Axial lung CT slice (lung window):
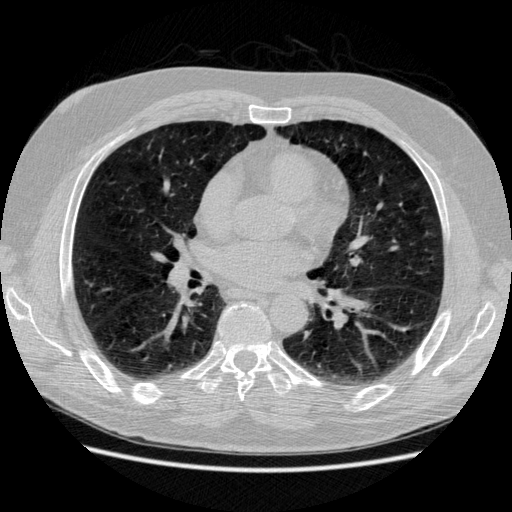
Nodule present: no